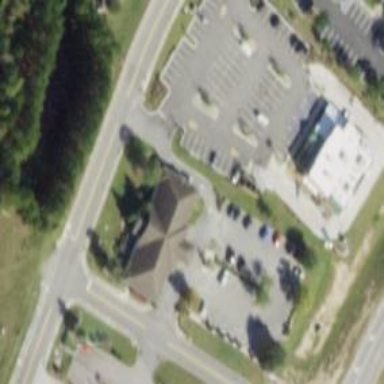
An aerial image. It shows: Healthcare clinic.